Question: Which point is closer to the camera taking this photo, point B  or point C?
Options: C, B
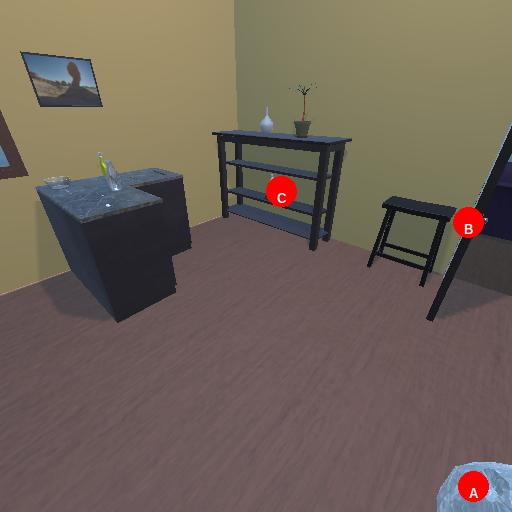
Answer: C